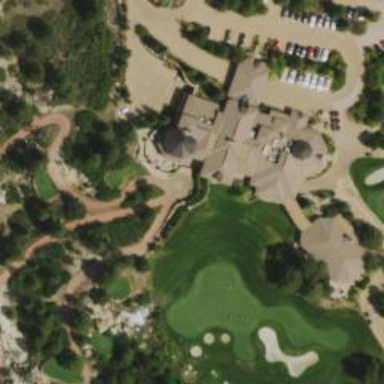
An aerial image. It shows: Path designated for golf carts.